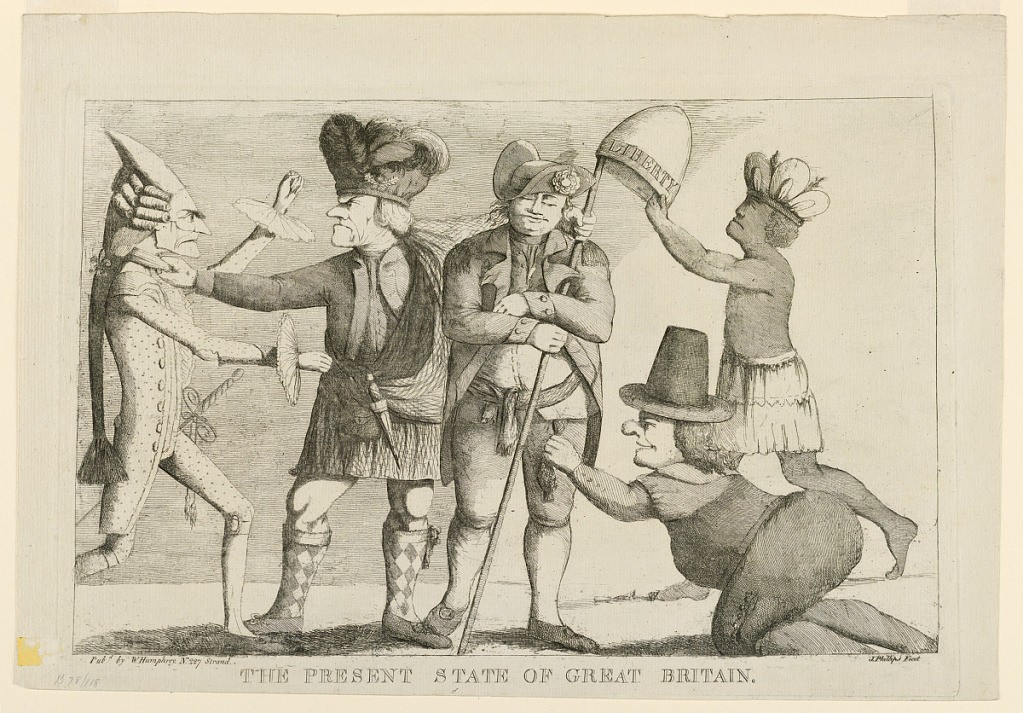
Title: The Present State of Great Britain
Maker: J. Phillips, active 1770 - 1780
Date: ca. 1775
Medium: Engraving on paper
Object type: Print
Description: Political cartoon showing a pilgrim and an native American robbing a colonist who stands in the center, dozing. At the left, a Scotsman fights with a French fop.